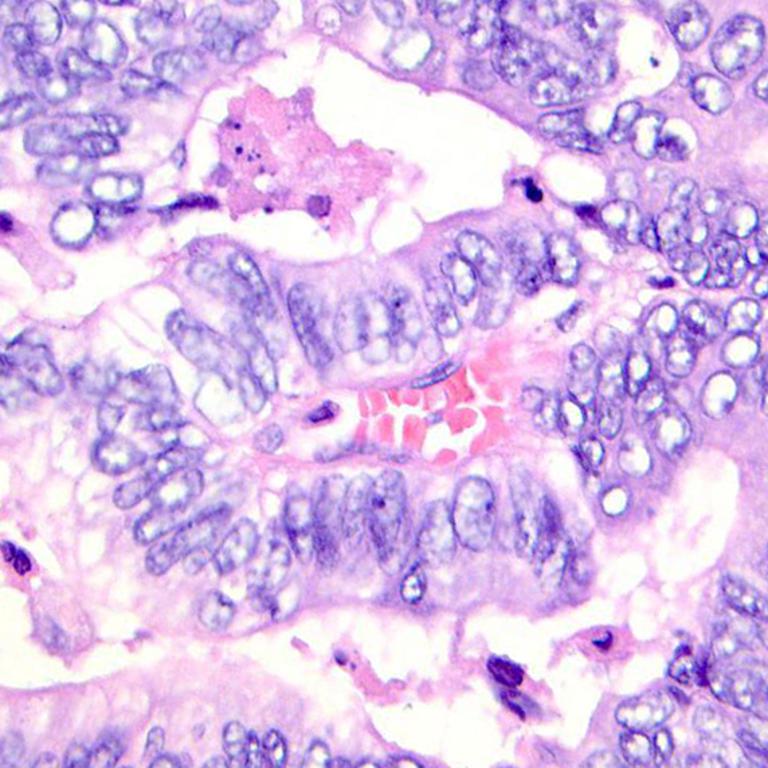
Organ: colon
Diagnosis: adenocarcinomas